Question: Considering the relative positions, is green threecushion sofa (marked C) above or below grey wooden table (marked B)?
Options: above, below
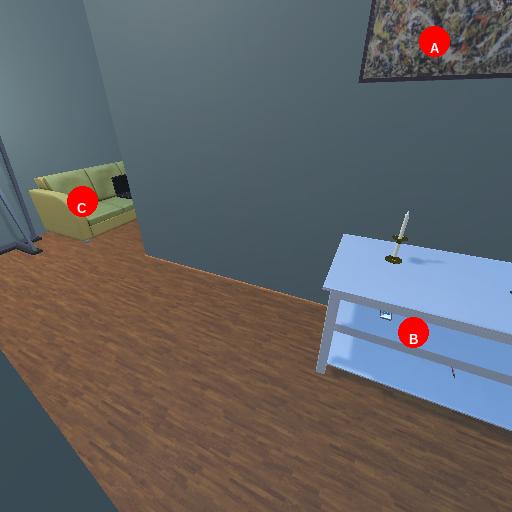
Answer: above